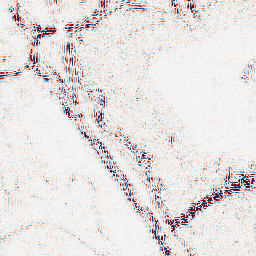
Category: wavelet
Decomposition family: wavelet_reverse_biorthogonal
Decomposition parameters: wavelet: rbio2.4
level: 2
Upsampling method: bspline
Upsampling parameters: scale: 4
Upsampling scale: 4